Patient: sex F, age 48
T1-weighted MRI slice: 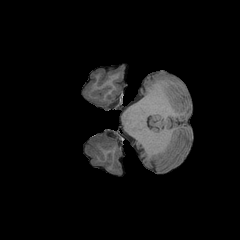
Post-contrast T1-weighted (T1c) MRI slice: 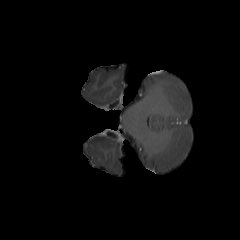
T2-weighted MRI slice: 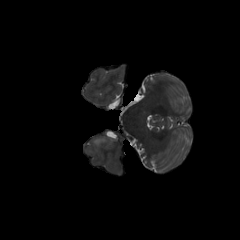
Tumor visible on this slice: yes
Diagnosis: Astrocytoma, IDH-mutant
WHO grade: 2